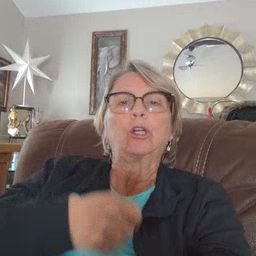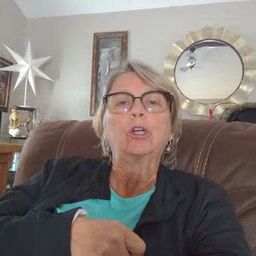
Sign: zipper